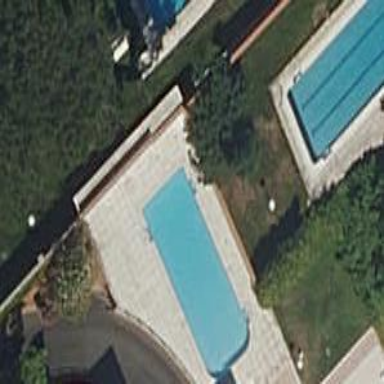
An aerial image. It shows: Swimming pool located in leisure land.